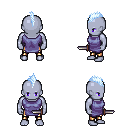
a pixel art fantasy rpg character, male body template, dark elf, purple skin, chain tabard jacket, gold greaves, white cyan mohawk hairstyle, dagger, four views (front, back, left, right), 2x2 character sprite sheet, small pixel art, hard edges, no anti-aliasing